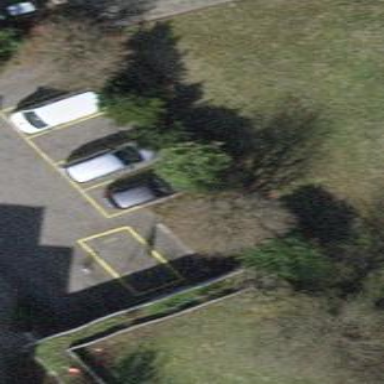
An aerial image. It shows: Street side parking area.